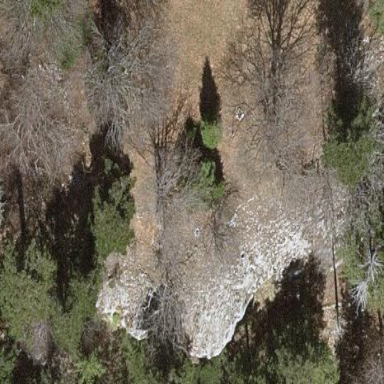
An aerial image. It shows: Landscape of bare rock.